Interaction volume radius: 5 \u00c5
Interaction volume height: 30 \u00c5
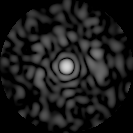
Disorder parameter: 0.8136